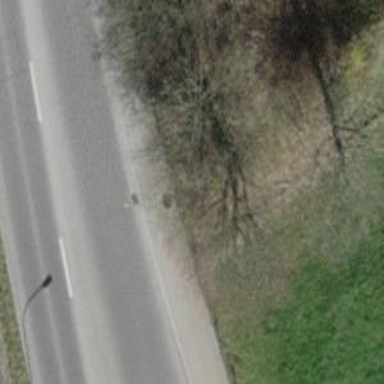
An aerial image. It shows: Sidewalk along the footway.